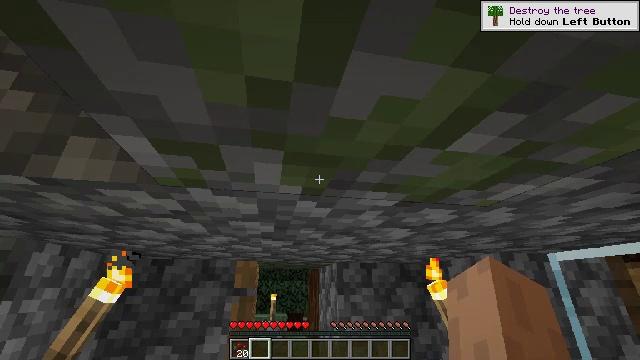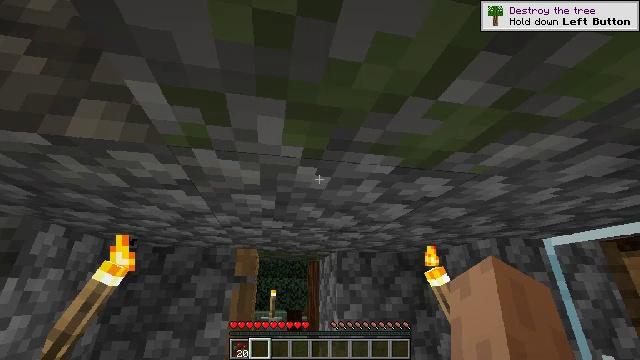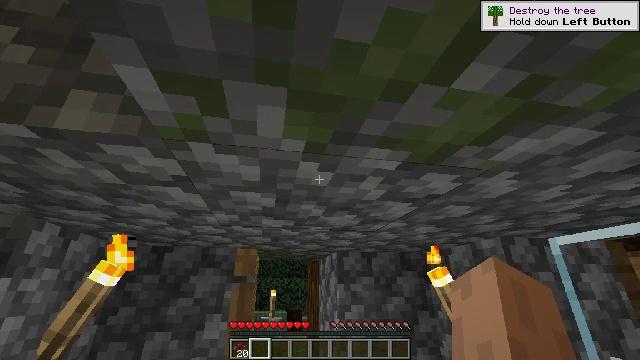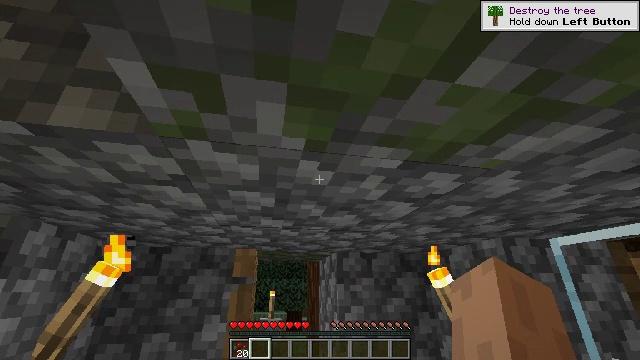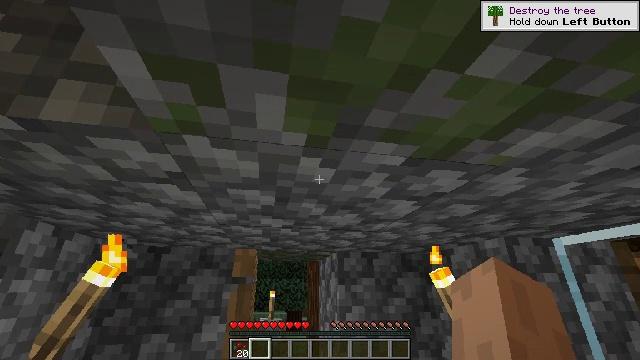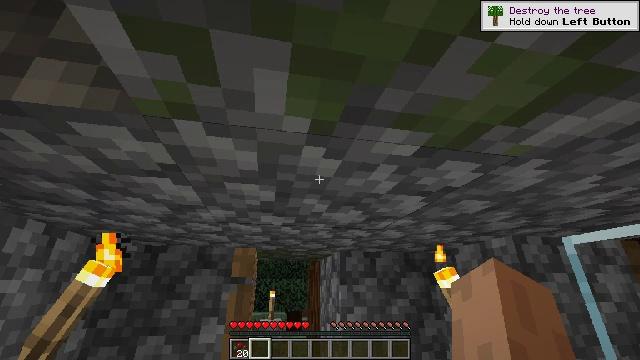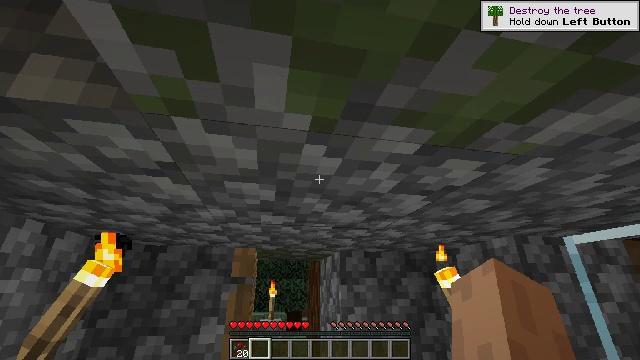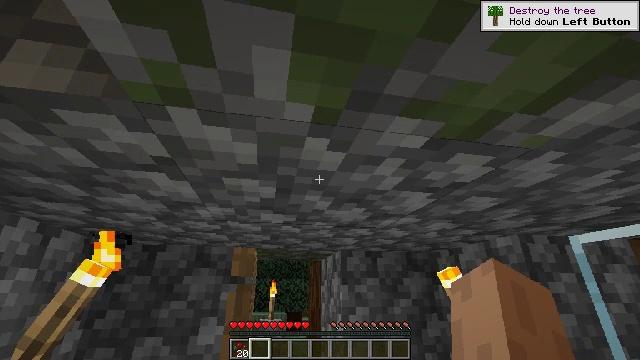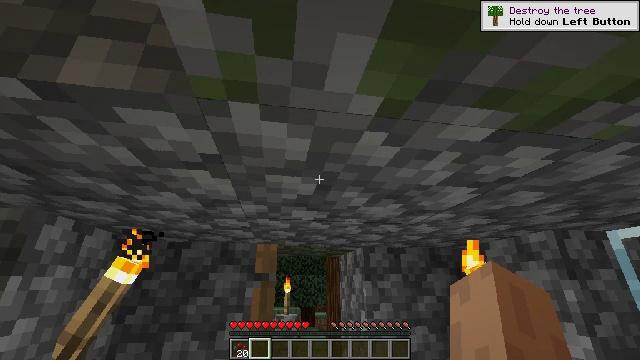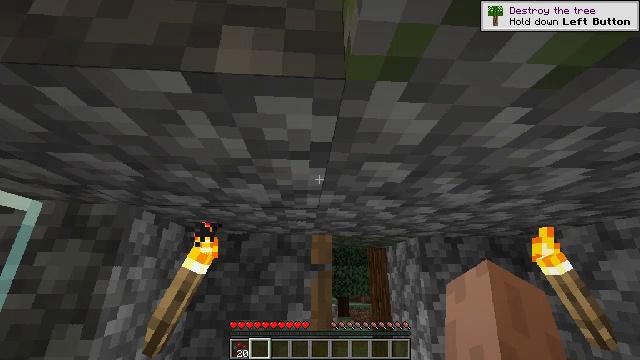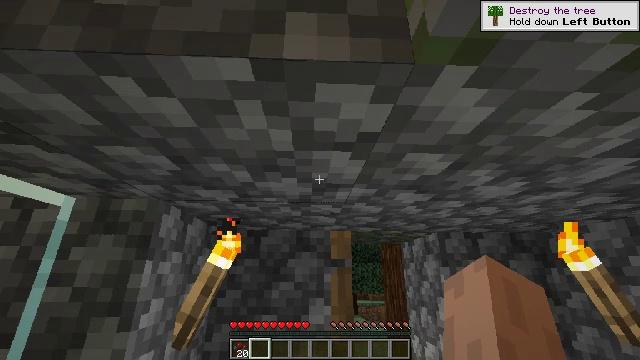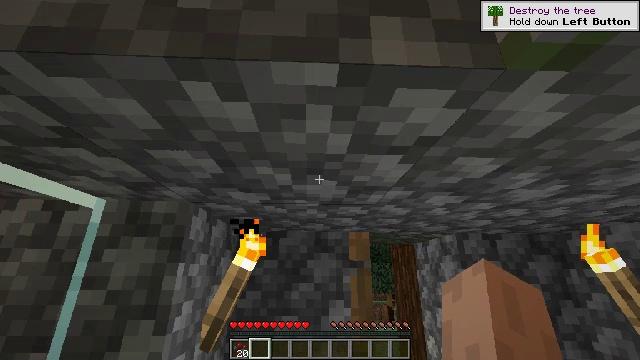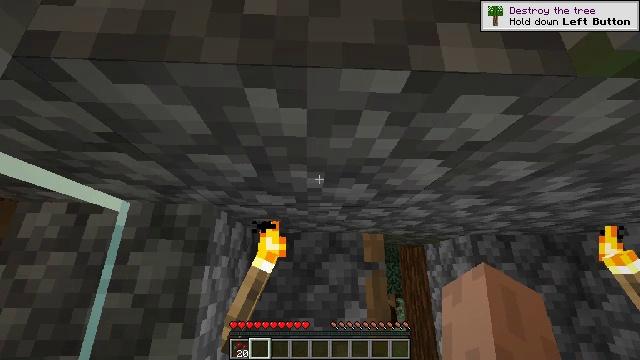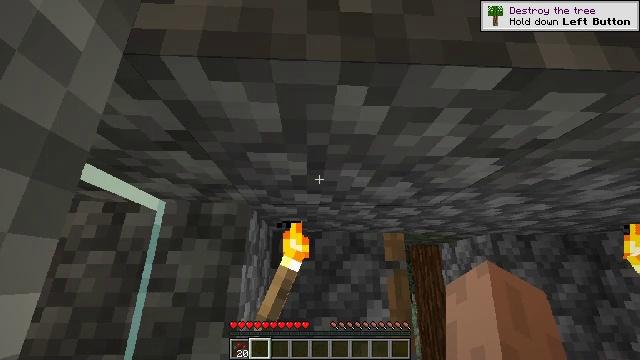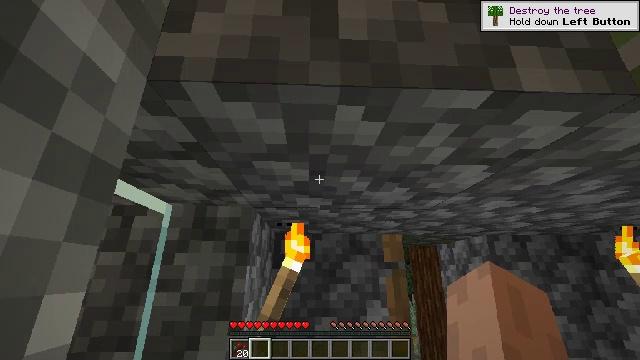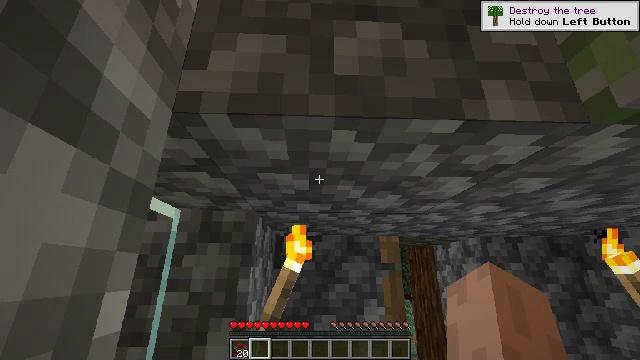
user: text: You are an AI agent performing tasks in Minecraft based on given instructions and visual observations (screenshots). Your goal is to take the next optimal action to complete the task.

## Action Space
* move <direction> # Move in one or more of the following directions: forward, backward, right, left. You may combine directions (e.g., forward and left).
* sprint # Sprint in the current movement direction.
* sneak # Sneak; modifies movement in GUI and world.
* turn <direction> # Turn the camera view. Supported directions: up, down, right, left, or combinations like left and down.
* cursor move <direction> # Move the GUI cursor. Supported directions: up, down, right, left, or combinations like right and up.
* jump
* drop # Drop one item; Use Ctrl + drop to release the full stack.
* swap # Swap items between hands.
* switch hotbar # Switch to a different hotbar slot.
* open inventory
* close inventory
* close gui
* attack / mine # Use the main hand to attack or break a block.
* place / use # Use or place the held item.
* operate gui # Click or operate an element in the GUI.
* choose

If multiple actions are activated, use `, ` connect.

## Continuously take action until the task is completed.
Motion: motion action
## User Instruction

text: Retrieve the blue bed from the ground.
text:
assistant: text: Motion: move left
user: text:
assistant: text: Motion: move left
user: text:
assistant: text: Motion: move left
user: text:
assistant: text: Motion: move left
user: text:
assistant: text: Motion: move left
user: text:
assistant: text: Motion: move left
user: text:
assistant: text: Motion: move left
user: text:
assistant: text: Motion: move left, turn left
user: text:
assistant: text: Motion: move left, turn left and down
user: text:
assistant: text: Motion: move left, turn left
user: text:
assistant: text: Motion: move left
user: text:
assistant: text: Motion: move left
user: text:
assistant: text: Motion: move back and move left
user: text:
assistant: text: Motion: move back and move left
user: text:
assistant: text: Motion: move back and move left
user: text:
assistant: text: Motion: move back, turn right
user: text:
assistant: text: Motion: move back
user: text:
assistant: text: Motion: move back, jump
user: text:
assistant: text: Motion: move back, jump
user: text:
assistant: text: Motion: move back, jump
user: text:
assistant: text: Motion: move back, jump
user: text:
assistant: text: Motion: move back, jump
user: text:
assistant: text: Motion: move back, jump
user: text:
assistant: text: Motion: move back, jump
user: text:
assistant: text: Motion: move back, turn down, jump
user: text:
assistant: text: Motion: move back, turn right and down, jump
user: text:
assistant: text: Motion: move back, turn right and down, jump
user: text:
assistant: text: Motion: move back, turn right and down, jump
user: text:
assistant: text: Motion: jump
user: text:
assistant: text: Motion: jump